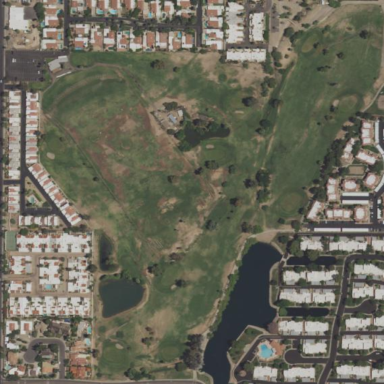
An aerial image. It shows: Leisure land designated as 9-hole golf course.